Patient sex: M
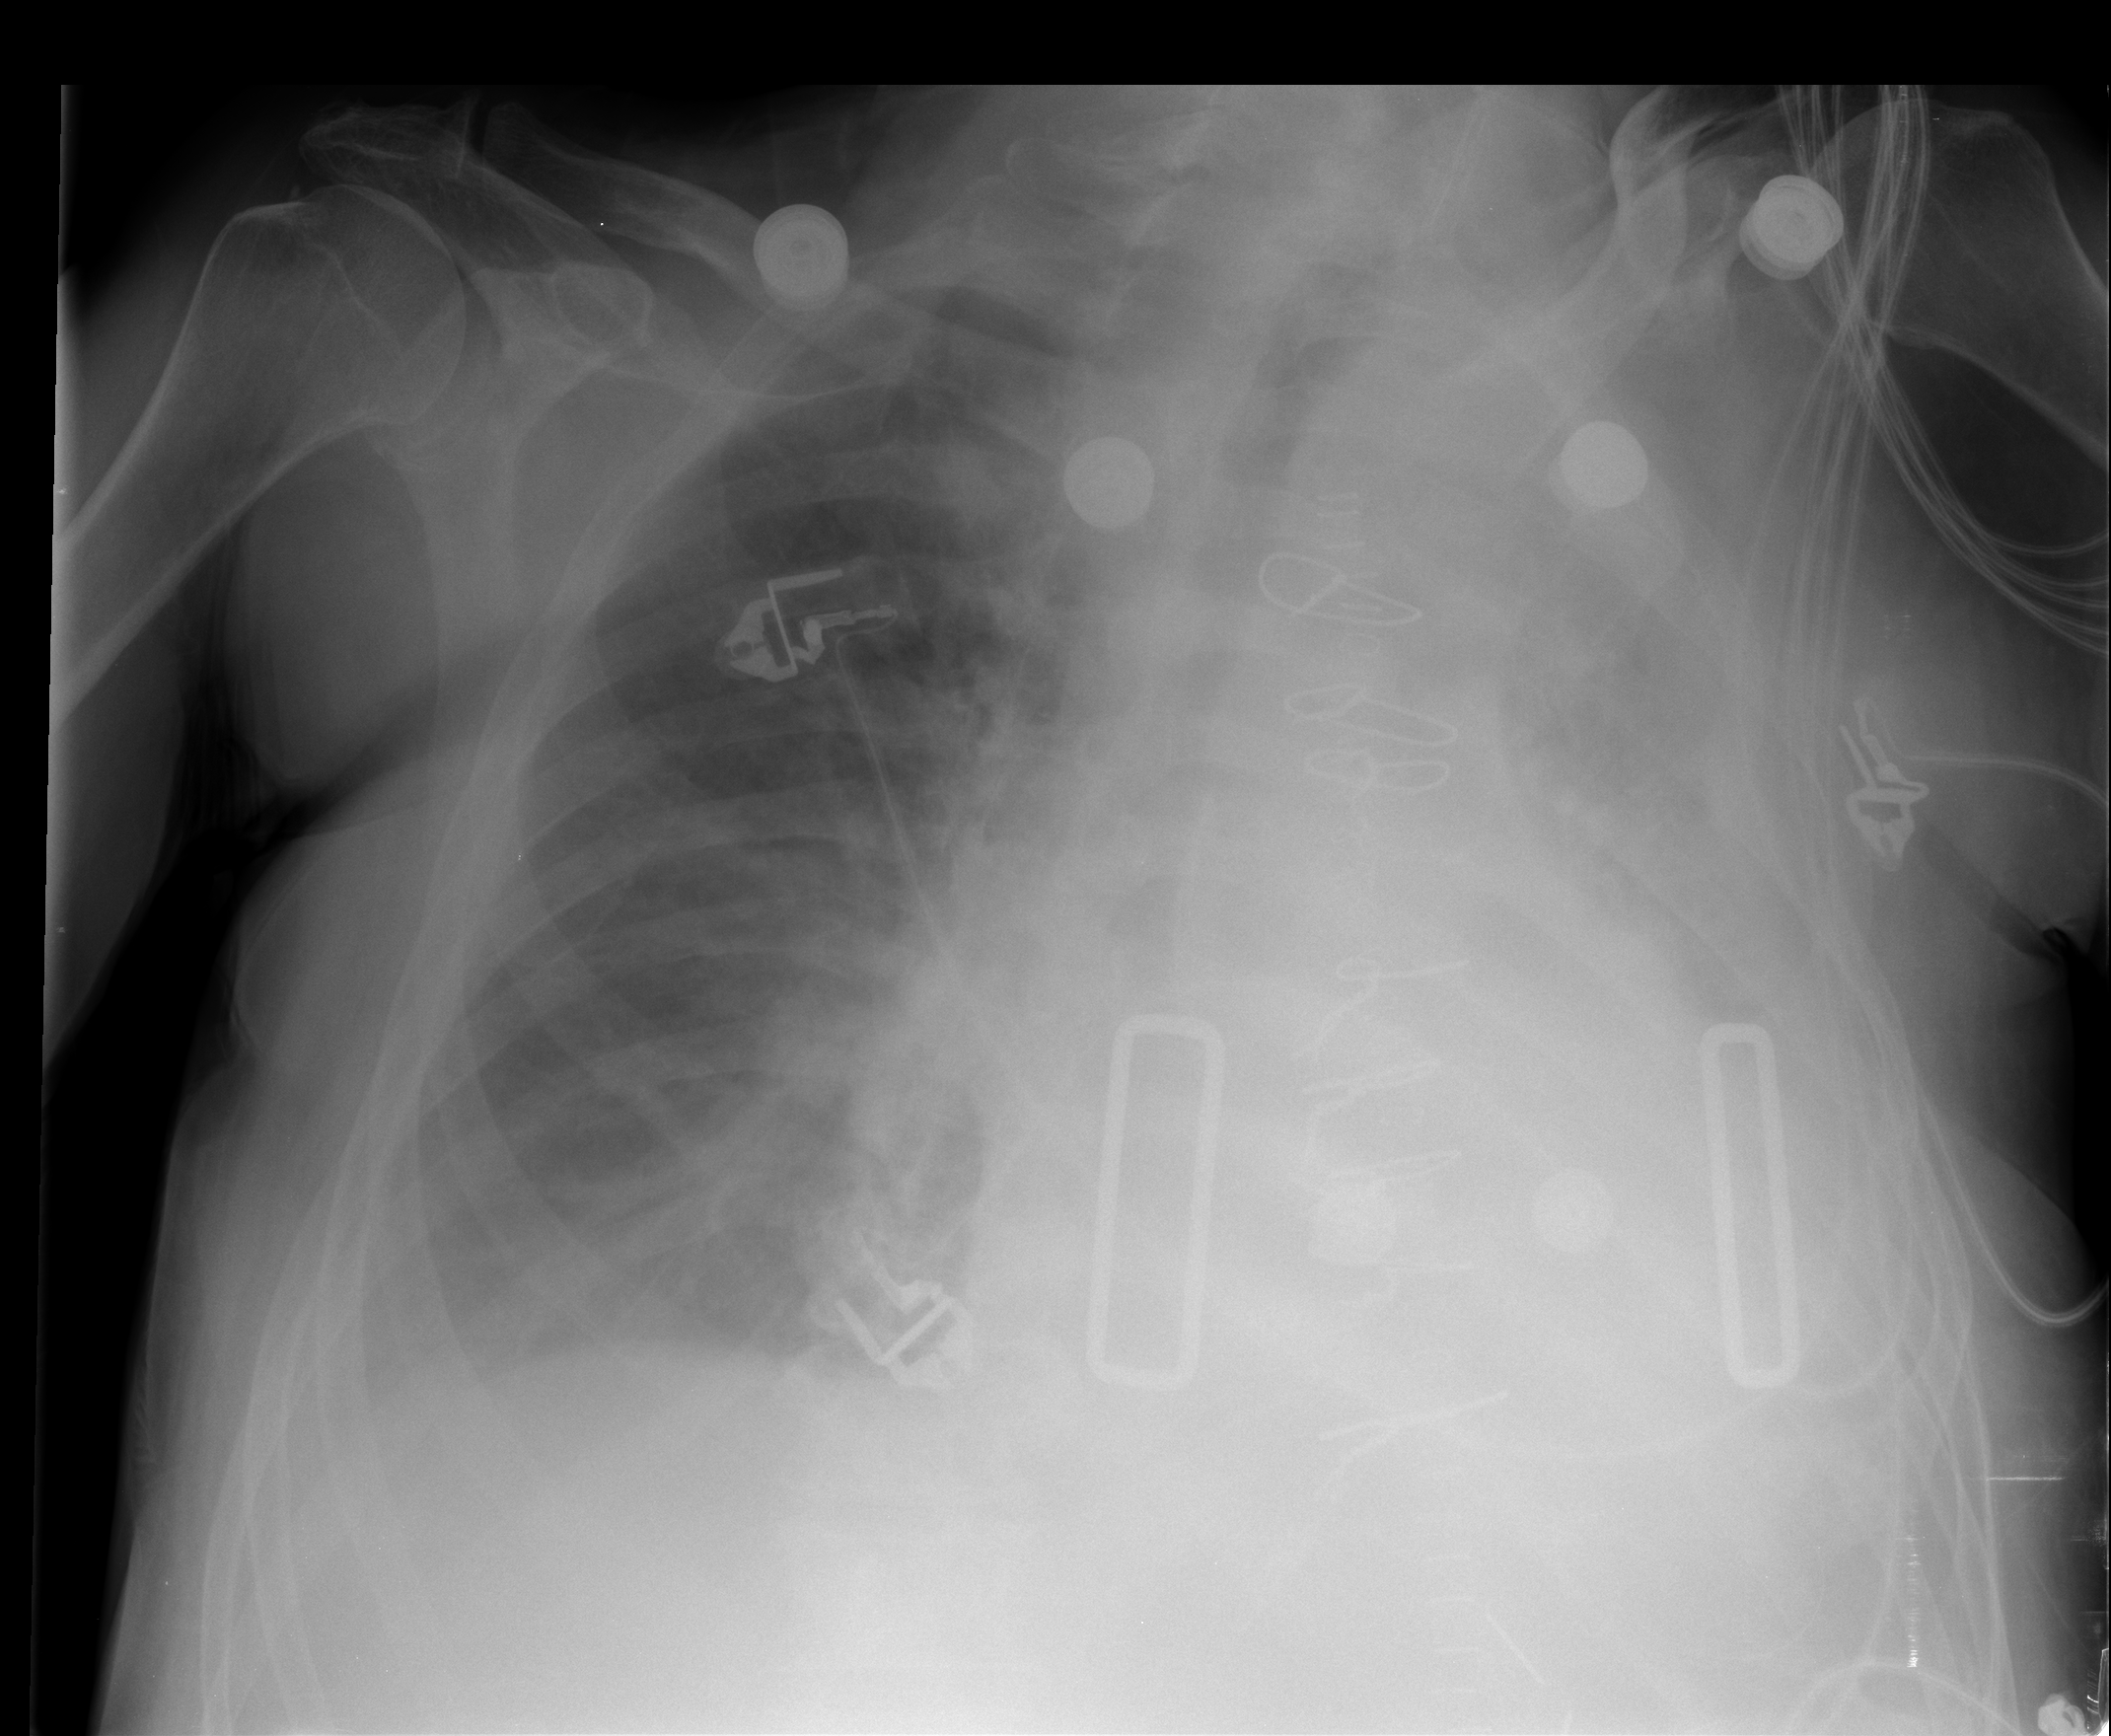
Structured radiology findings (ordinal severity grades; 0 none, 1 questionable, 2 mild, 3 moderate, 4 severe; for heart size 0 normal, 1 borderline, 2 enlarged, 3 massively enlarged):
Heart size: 2
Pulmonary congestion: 1
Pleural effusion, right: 2
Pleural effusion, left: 3
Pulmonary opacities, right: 0
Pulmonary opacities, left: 0
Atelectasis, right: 2
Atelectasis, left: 2